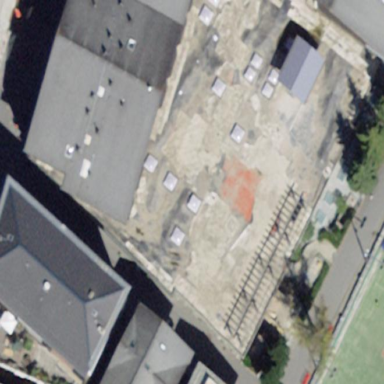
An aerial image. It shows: Retail building.